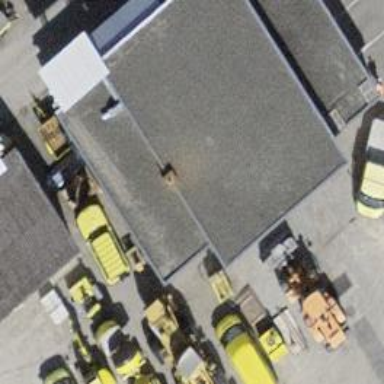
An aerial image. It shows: Manufacturing building.